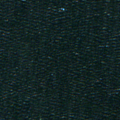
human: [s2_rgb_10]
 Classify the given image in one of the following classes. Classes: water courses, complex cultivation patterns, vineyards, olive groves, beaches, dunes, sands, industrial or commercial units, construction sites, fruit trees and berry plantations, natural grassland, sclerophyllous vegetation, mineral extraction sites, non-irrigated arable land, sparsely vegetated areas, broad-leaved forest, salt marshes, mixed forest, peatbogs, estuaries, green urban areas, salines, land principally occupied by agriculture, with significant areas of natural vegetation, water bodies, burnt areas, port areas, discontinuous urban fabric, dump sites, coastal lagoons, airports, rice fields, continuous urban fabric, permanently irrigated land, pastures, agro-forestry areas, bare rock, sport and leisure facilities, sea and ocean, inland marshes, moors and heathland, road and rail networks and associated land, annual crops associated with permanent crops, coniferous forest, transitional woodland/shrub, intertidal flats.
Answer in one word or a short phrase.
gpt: sea and ocean